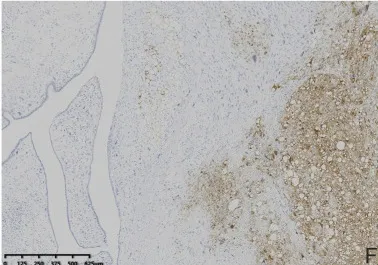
Histopathological and immunohistochemical characteristics of the MPTs. (F) Tumor cells with pleomorphic liposarcomatous differentiation were positive for S-100 (right; immunohistochemical staining, 40x).
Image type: pathology (immunostaining)